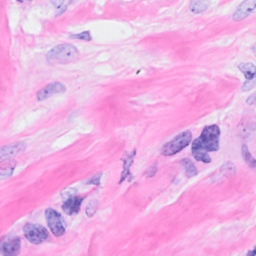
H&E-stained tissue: Breast